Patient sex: M
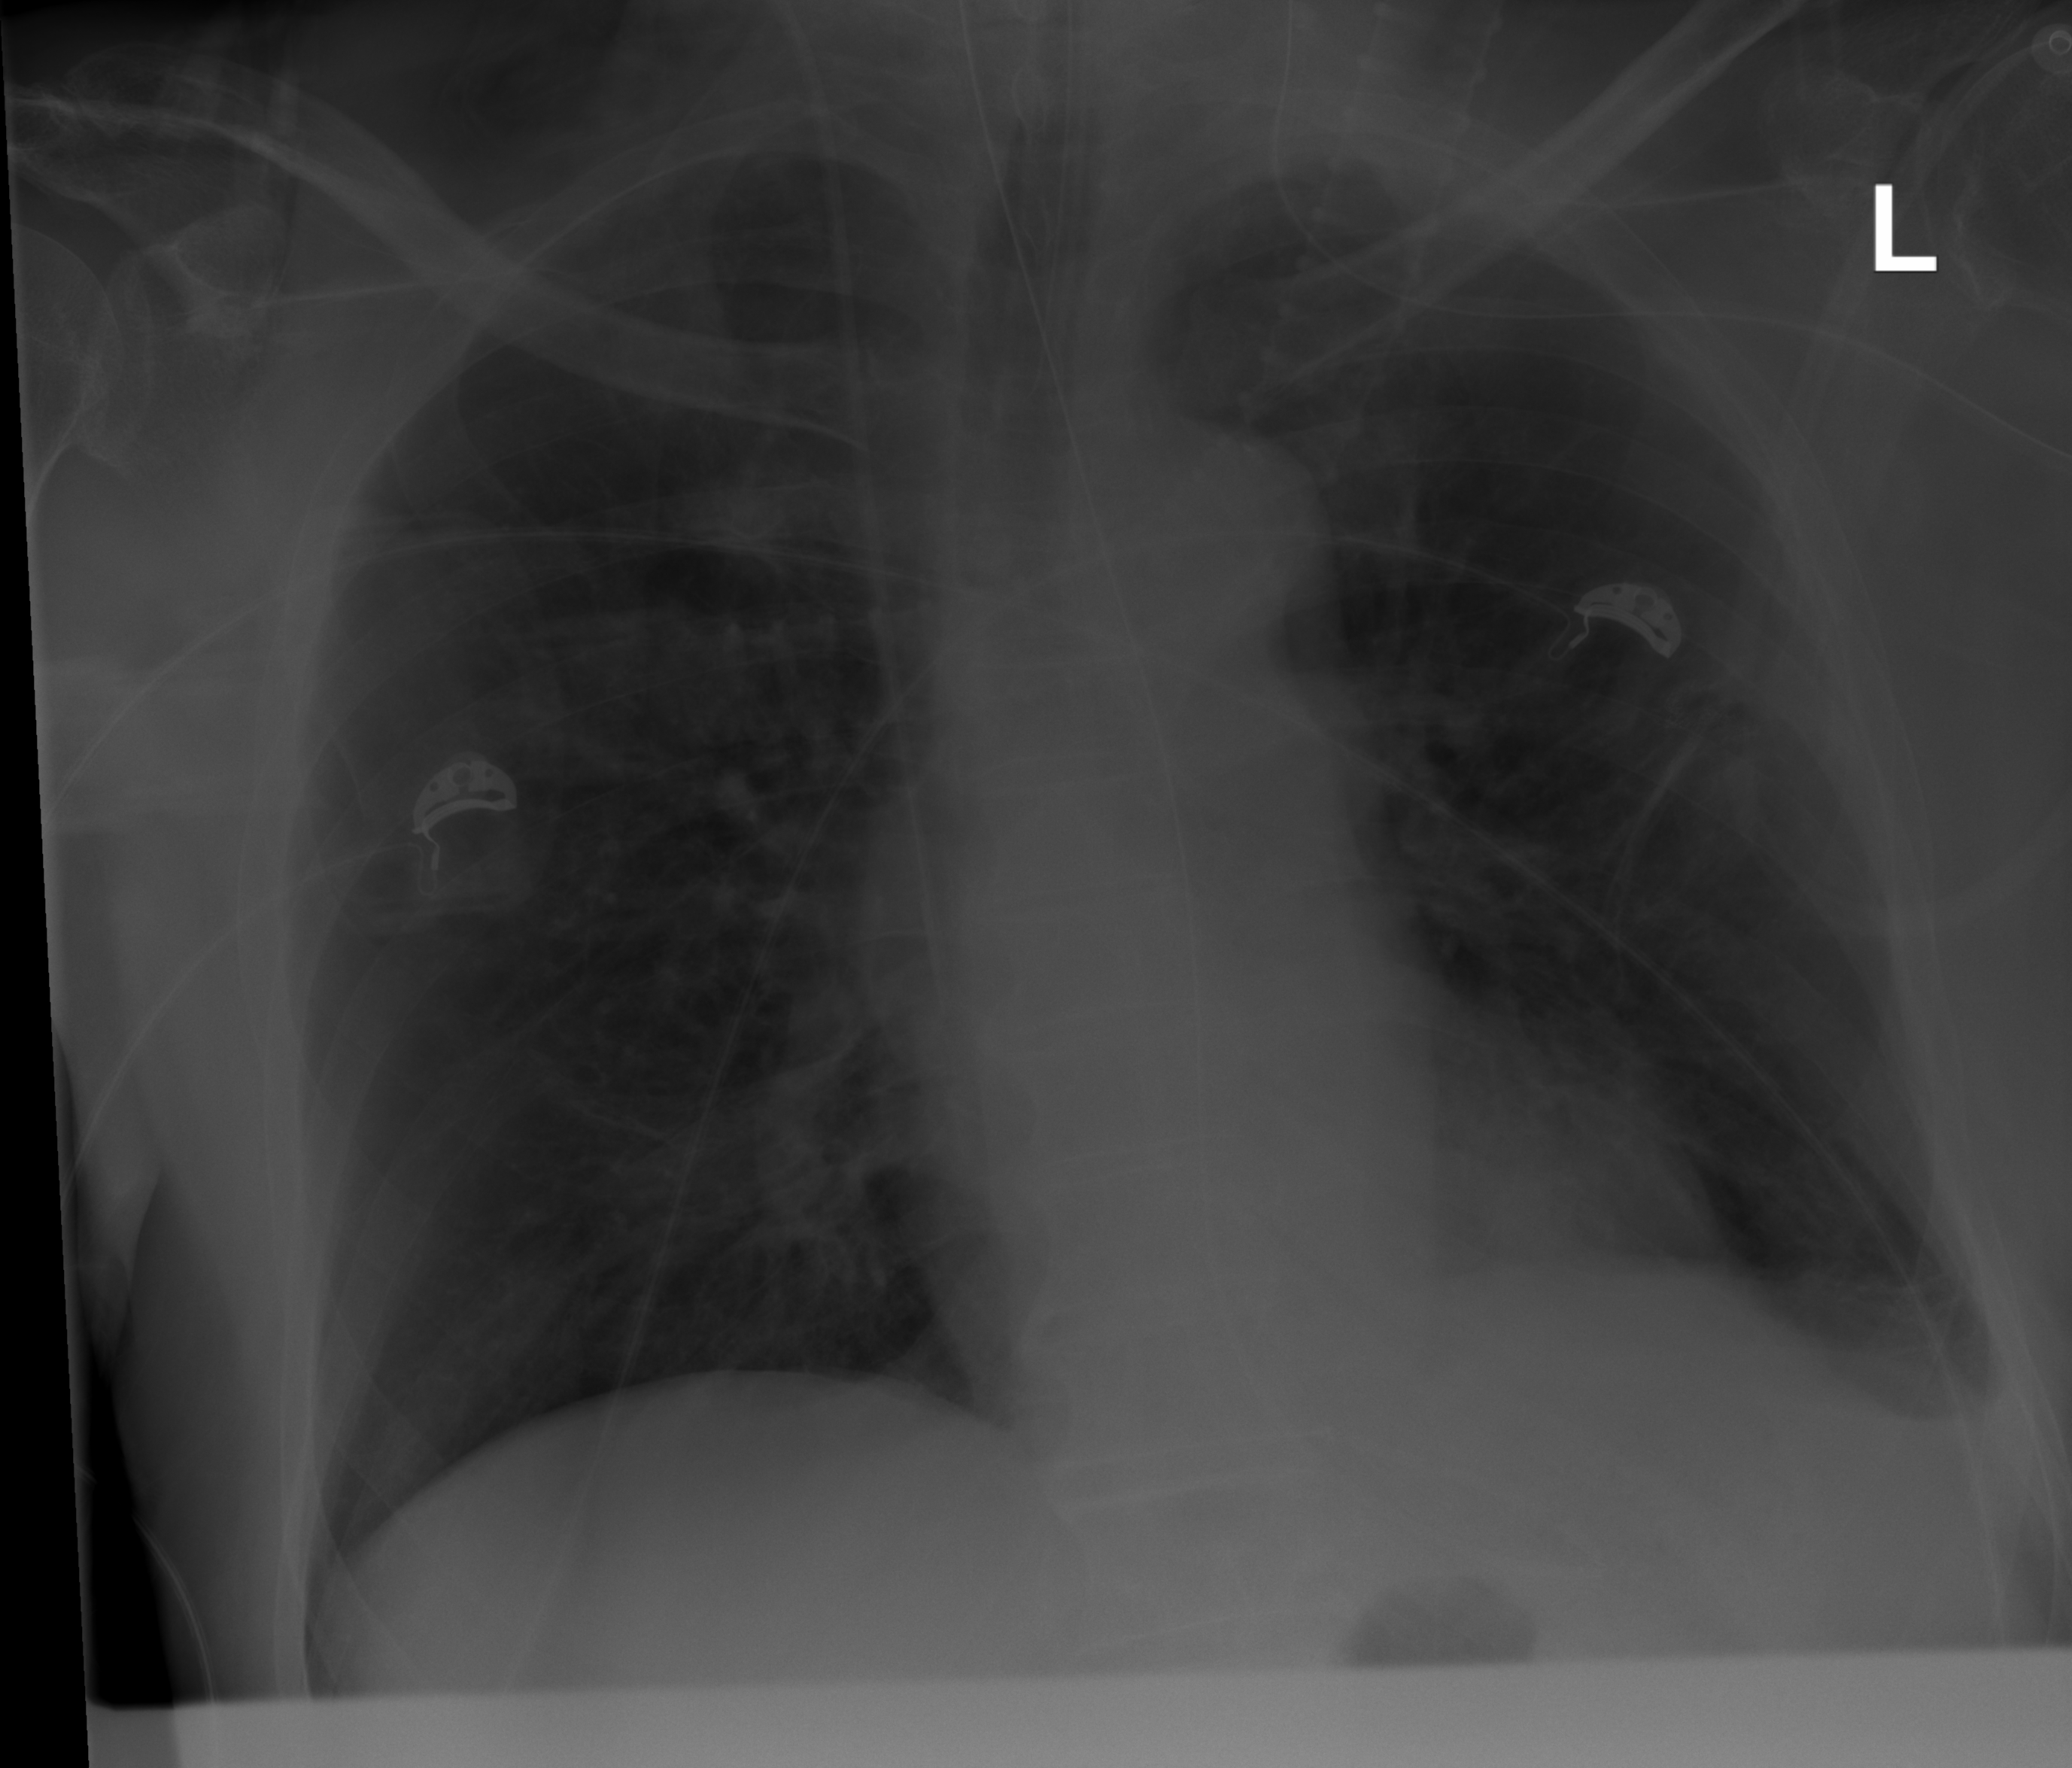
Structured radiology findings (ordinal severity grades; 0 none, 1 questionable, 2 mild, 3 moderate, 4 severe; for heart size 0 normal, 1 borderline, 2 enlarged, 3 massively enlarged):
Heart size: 0
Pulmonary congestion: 0
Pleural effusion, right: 0
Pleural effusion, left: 2
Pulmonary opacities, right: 0
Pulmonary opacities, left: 2
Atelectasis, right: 1
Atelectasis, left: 2